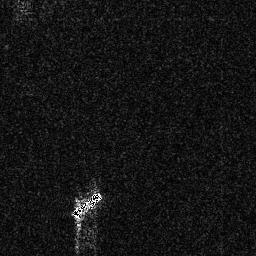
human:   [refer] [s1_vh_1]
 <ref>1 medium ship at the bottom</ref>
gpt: <box>[[27, 73, 39, 86, 0]]</box>